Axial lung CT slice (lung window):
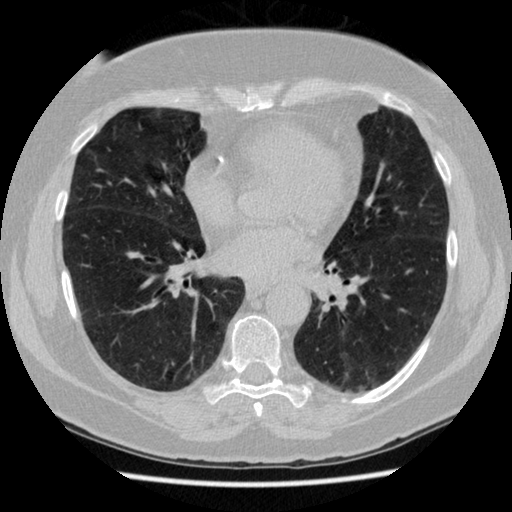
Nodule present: no